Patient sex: M
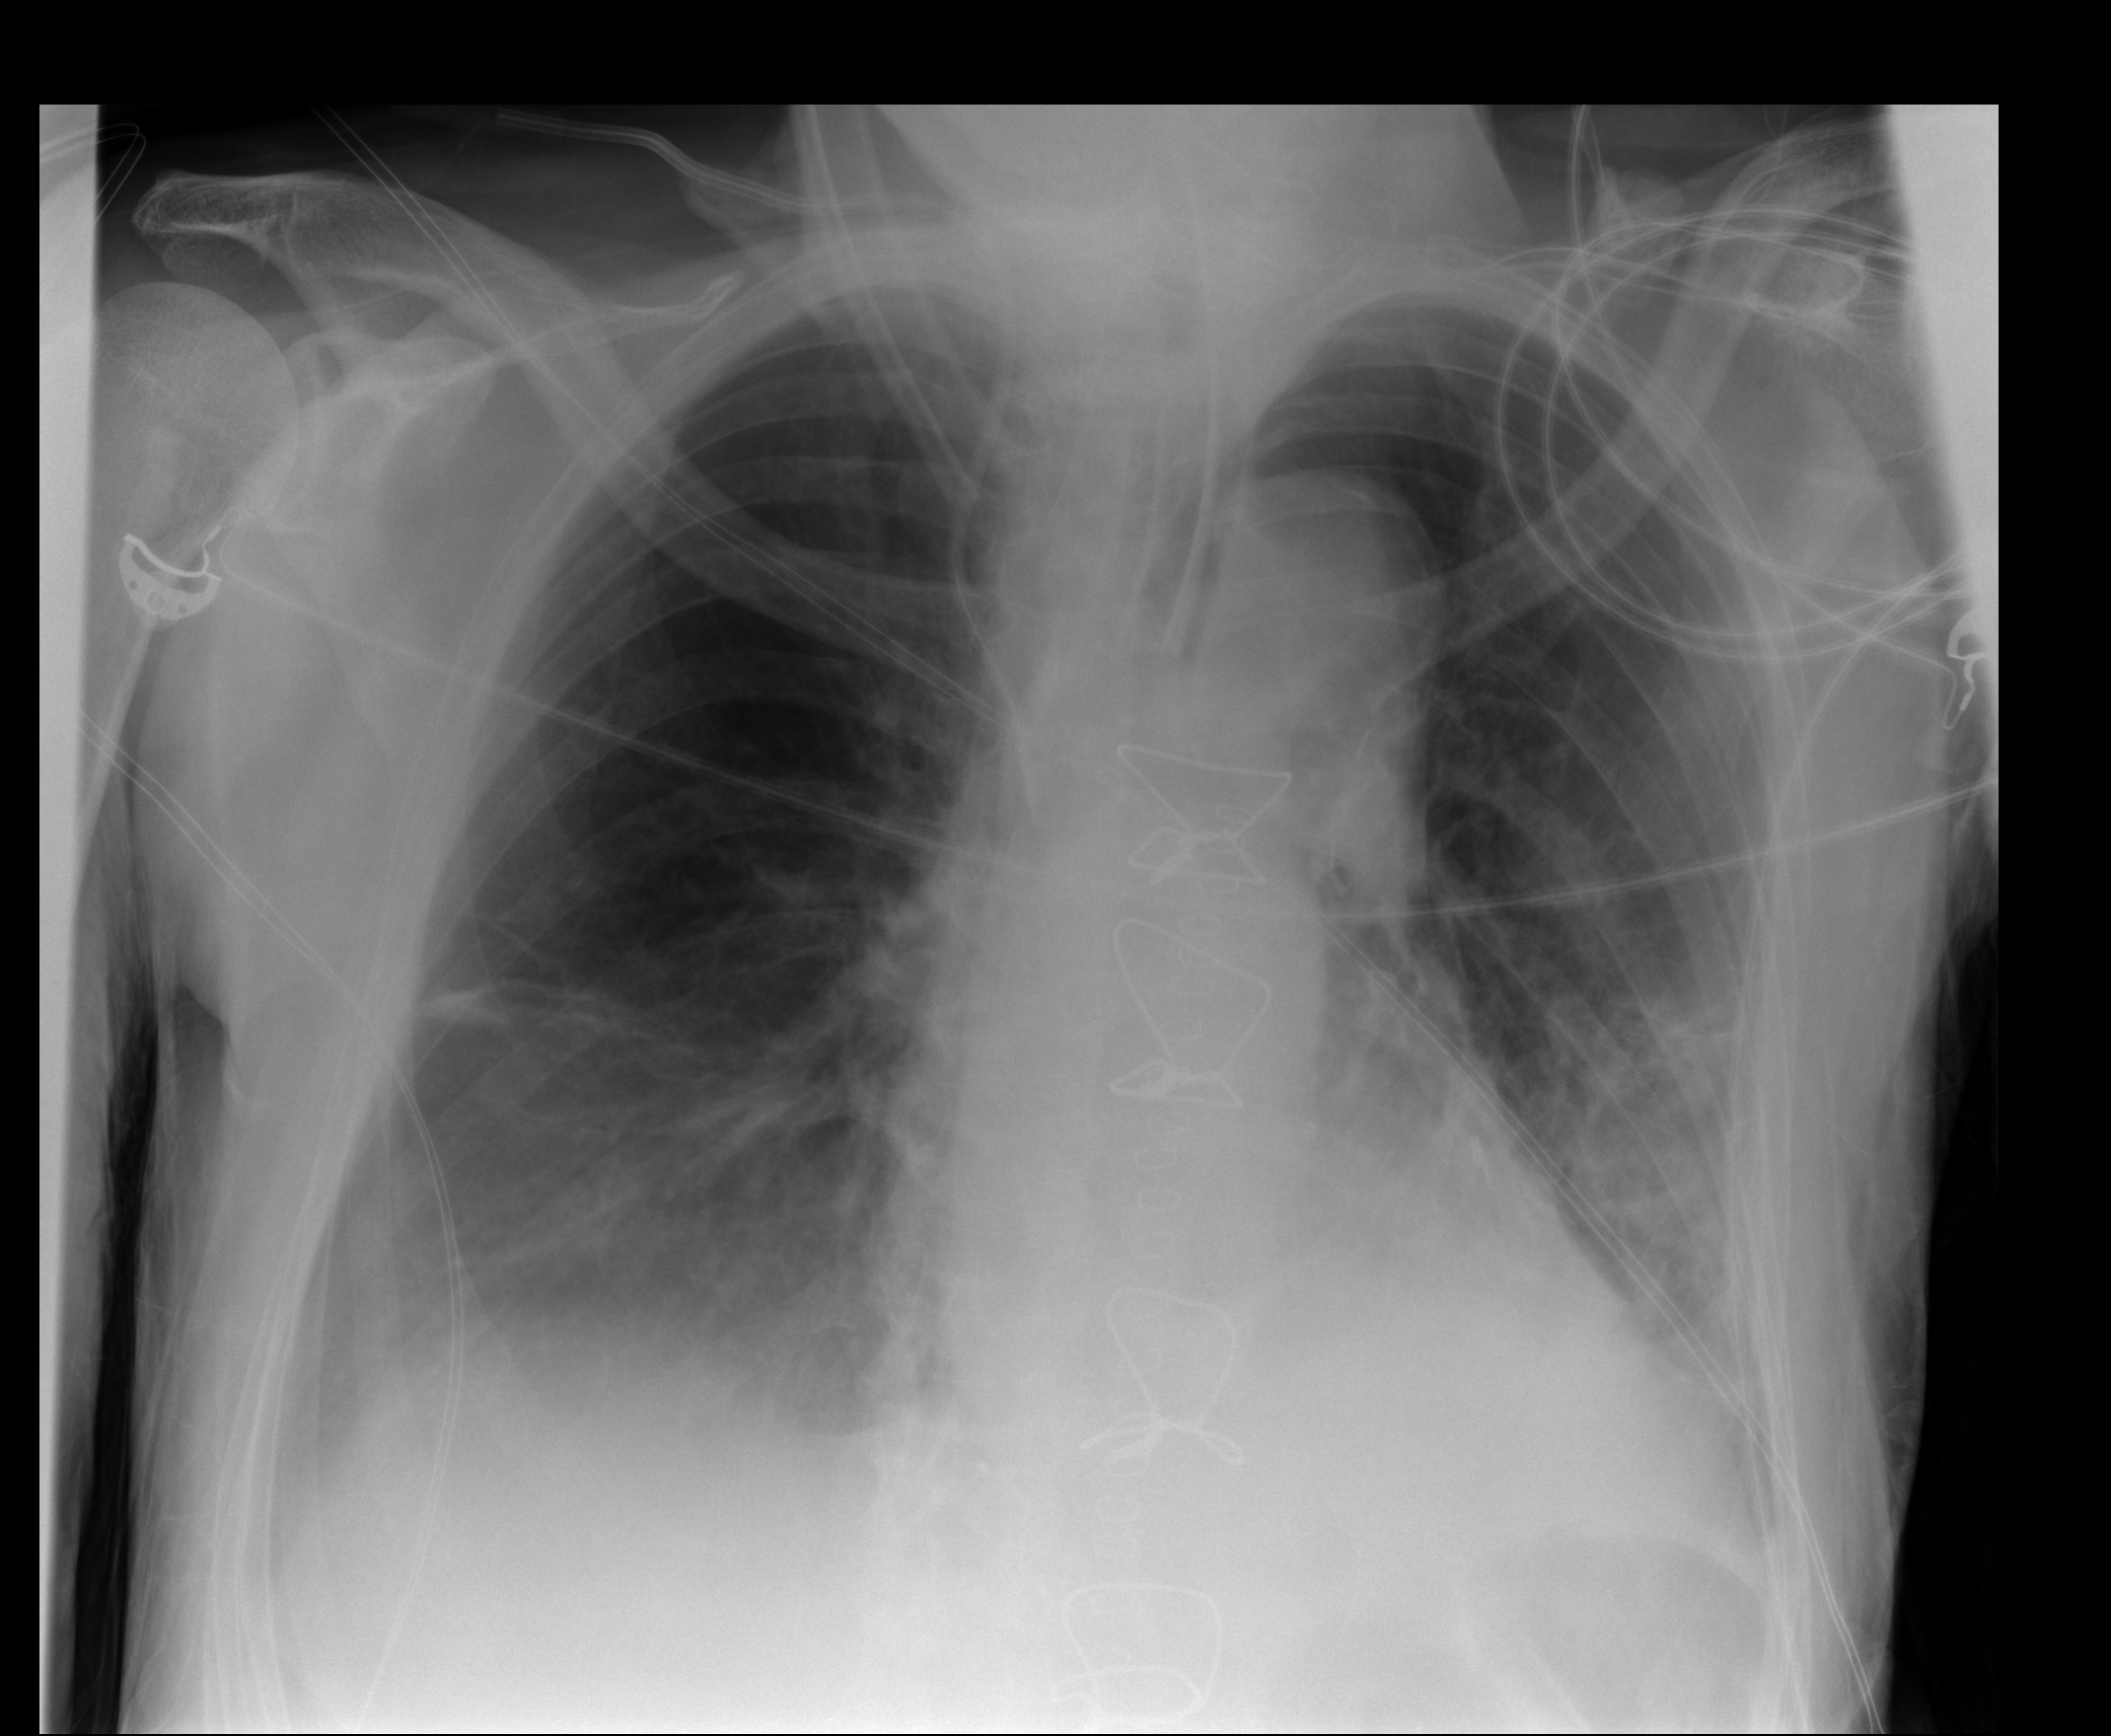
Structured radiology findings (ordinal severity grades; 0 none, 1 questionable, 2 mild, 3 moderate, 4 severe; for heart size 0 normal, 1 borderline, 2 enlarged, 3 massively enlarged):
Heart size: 2
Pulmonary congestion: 2
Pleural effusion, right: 1
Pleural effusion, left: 1
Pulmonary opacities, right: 1
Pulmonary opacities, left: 2
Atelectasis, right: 2
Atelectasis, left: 1